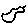
Label: bird